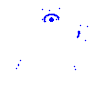
Particle: kaon